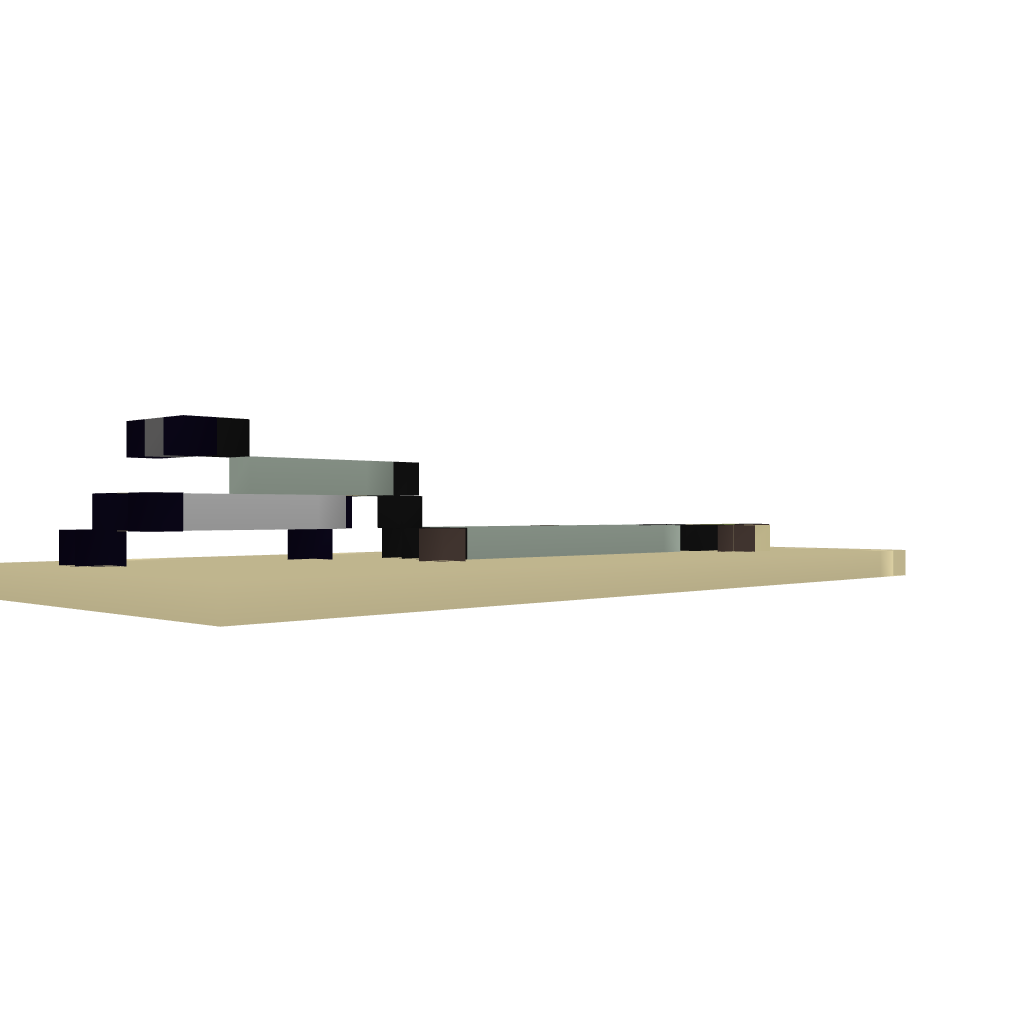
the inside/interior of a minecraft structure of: Automatic TNT Cannon (Basic)